Question: I have an Electron <URL>, which creates 2 windows for different purposes:
- 'quickView' a renderer window used for previewing local files. It uses "will-download" listener for detecting unsupported files by preventing download.- 'main' the main renderer window. It uses "will-download" listener for downloading files.
Each with their own 'will-download' listeners attached to their session. But for some reason the 'quickView' listener overwrites the 'main' listener.
#### Window 1
In the following line I'm creating a 'will-download' listener for the "main" process. The purpose of this listener is to download files:
<URL>
'''
win.webContents.session.on('will-download', listener)
'''
The 'windows.main' parameter in the line below is the 'win' reference in the line above:
<URL>
'''
const resultInfo = await downloadManager.download(windows.main, {
'''
#### Window 2
In the following line I'm creating a 'will-download' listener for the "quickView" window. The purpose of this listener is to detect unsupported files (which triggers download event in Chromium) and prevent the download event:
<URL>
'''
windows.quickViewWindow.webContents.session.once('will-download', _willDownloadHandler)
'''
I haven't found another way to detect unsupported files, which is why I'm using a 'will-download' event in the first place.
## Problem
For some reason the 'will-download' handler of the 'quickView' window overrides the handler of the 'main':
When I trigger the app update download event here (from the 'main' process):
<URL>
'''
const resultInfo = await downloadManager.download(windows.main, {
'''
It triggers the event handler of the 'quickView' renderer window:
<URL>
'''
function _willDownloadHandler (event, item, webContents) {
...
windows.main.webContents.send('load:webview::failed', {path: fileURL})
'''
### Partial fix
I partially fixed the problem in <URL> by specifying a custom partition name for the session of the 'quickView' window, so it doesn't use the default session and do not overwrite the 'will-download' listener created by 'main':
#### Main process:
'''
windows.quickViewWindow = new electron.BrowserWindow({
...
webPreferences: {
partition: 'quickPreview',
...
windows.quickViewWindow.webContents.session.once(
'will-download',
(event, item, webContents) => {
event.preventDefault()
...
}
)
'''
#### quickViewWindow.html:
'''
ipcRenderer.on('load:webview', (event, data) => {
...
webviewNode.setAttribute('partition', 'quickPreview')
'''
But this fix resulted in another problem:
- The quick view window stopped working in production build (perhaps it has something to do with the protocol not working with non default session partition)- Setting a custom partition to a webview causes the Windows protocol link association pop up in production when the window containing this webview is created:

I think it might be caused by the custom 'app://' protocol created by the <URL>. It seems the pop up is triggered by the "app" link.
Or maybe it's happening because I'm setting the protocol incorrectly when I'm creating the window somewhere around this line:
<URL>
## To reproduce:
1. Download the project
'''
git clone https://github.com/aleksey-hoffman/sigma-file-manager.git
cd sigma-file-manager
npm install
git checkout 47ce65b
npm run electron:build
'''
1. Install the built app from ./dist_electron
2. During the app launch you can see the pop up
#### Notes:
I just rolled back the 47ce65b commit and added some test values
so it's easier to debug
To switch to the latest commit and create the production build:
'''
git checkout <PHONE>
npm run electron:build
'''
All the 'console.log()' inside 'electronMain.js' are displayed in the terminal (command line) window (not the developer tools console).
To trigger quick view feature:
- -
To trigger a download event, you can just open "Navigator" page and drag & drop any file (or website URL) from the internet. It will trigger the wrong will-download event handler (the handler of quickView window), and you should see the console message.
The quickView window containing this webview is created on 'app.ready' event. When partition is specified, the pop up will appear right after the quickView window is created:
<URL>
# UPDATE:
## Smaller reproduction example:
I was able to reproduce it with this code:
'''
let window1 = null
let window2 = null
electron.app.on('ready', async () => {
createWindow1()
createWindow2()
setTimeout(() => {
console.log('trigger window 1 download')
window1.webContents.downloadURL('https://stackoverflow.com')
}, 1000)
})
function createWindow2 () {
window1.webContents.session.once('will-download', downloadHandler1)
window2.webContents.session.once('will-download', downloadHandler2)
}
function createWindow1 () {
window1 = new electron.BrowserWindow()
window1.loadURL('app://./quickViewWindow.html')
window1.webContents.session.once('will-download', downloadHandler1)
}
function createWindow2 () {
window2 = new electron.BrowserWindow()
window2.loadURL('app://./quickViewWindow.html')
window2.webContents.session.once('will-download', downloadHandler2)
}
function downloadHandler1 (event, item, webContents) {
console.log('window will-download handler 1')
}
function downloadHandler2 (event, item, webContents) {
console.log('window will-download handler 2')
}
'''
When the 'setTimeout' runs, I see the following 'console.log()' messages:
'''
trigger window 1 download
window will-download handler 1
window will-download handler 2
'''
As you can see from the log, the will-download event triggers event handlers of both windows
If I specify a separate partition for each window, the problem with shared event handlers gets resolved, but I get the 2nd problem mentioned above - the link association pop up on launch
'''
window1 = new electron.BrowserWindow({
webPreferences: {
partition: 'partition1',
}
})
window2 = new electron.BrowserWindow({
webPreferences: {
partition: 'partition2',
}
})
'''
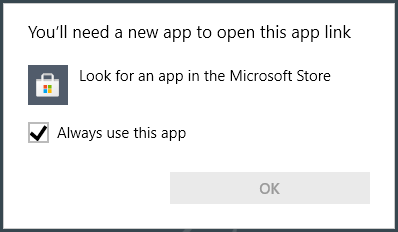
Answer: I figured it out. If that's a wrong way to do it, please someone let me know.
Here's how I fixed it:
### Fix for the problem #1:
Set a custom partition name for the window, so it uses its own 'webContents.session' instead of sharing the default one.
#### Main process:
'''
windows.quickViewWindow = new electron.BrowserWindow({
...
webPreferences: {
partition: 'quickView',
...
windows.quickViewWindow.webContents.session.once(
'will-download',
(event, item, webContents) => {
event.preventDefault()
...
}
)
'''
#### quickViewWindow.html:
'''
ipcRenderer.on('load:webview', (event, data) => {
...
webviewNode.setAttribute('partition', 'quickView')
'''
### Fix for the problem #2:
Set 'file://' protocol in the production path for the window URL:
'''
productionPath = 'file://${__static}/quickViewWindow.html'
'''
Here's the commit: <URL>